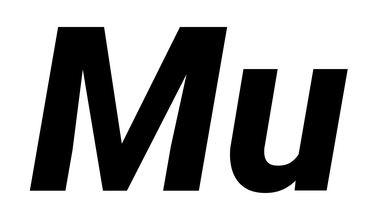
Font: Roboto-Italic_ExtraBold_Italic